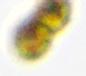
Label: Akashiwo